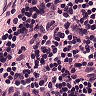
Metastatic tissue present: no